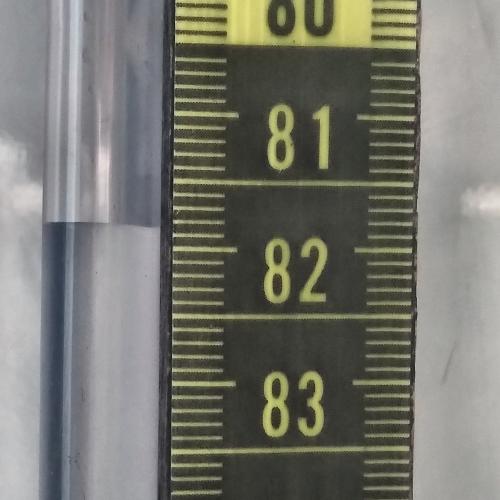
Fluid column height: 12.0 cm